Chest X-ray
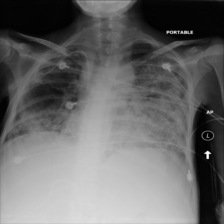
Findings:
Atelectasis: negative
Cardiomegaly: negative
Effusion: negative
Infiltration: positive
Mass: negative
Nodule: negative
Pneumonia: positive
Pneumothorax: negative
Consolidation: negative
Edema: positive
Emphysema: negative
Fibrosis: negative
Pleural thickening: positive
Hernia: negative